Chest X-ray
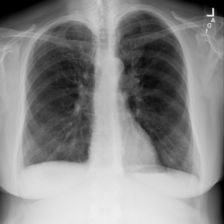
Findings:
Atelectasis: negative
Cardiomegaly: negative
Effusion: negative
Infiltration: negative
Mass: negative
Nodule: negative
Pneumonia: negative
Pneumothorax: negative
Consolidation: negative
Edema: negative
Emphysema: negative
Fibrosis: negative
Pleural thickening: negative
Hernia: negative